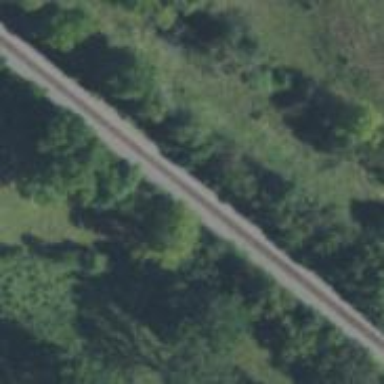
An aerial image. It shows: Railway track.